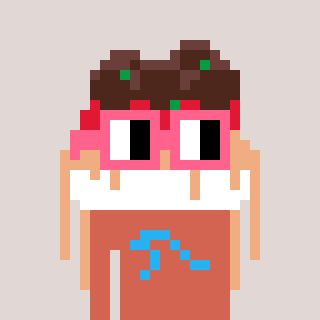
a pixel art character with square pink glasses, a spaghetti-shaped head and a peachy-colored body on a warm background